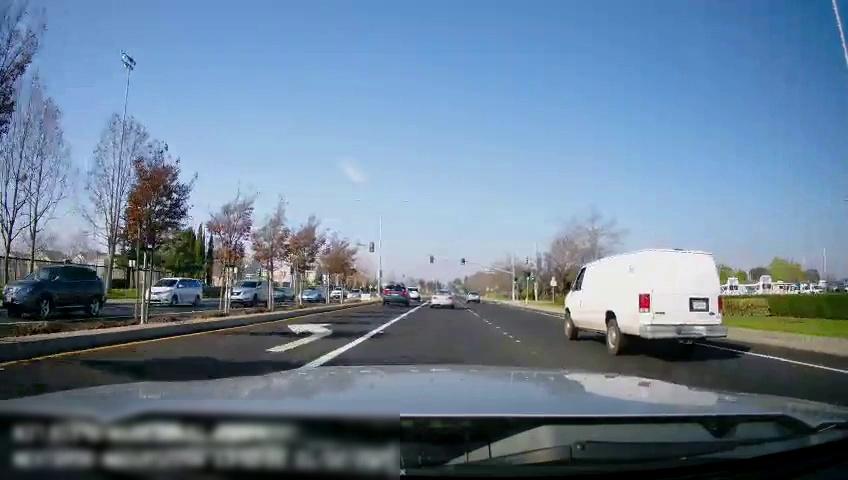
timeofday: Day
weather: Sunny
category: Drivable Space
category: Drivable Space
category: Vehicles | SUV
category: Vehicles | Van
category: Vehicles | SUV
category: Vehicles | SUV
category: Vehicles | Car
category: Vehicles | SUV
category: Vehicles | SUV
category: Vehicles | SUV
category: Vehicles | SUV
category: Vehicles | Van
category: Vehicles | Car
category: Lanes | Current Lane
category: Lanes | Current Lane
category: Lanes | Alternate Lane
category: Lanes | Current Lane
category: Lanes | Opposite Lane
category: Traffic | Lights